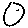
Label: circle